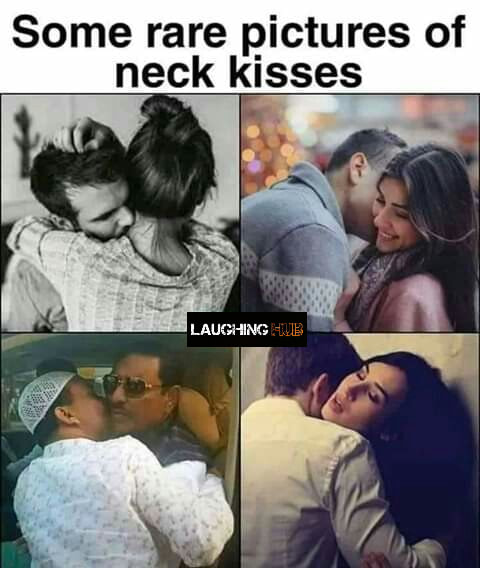
Caption: Some rare pictures of neck kisses
Label: hate